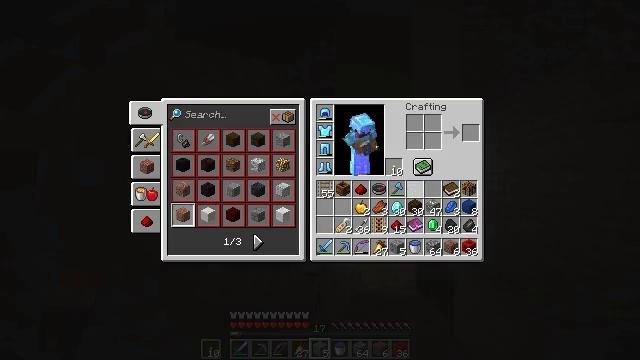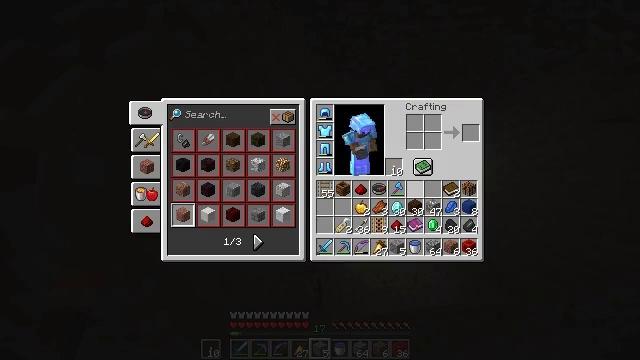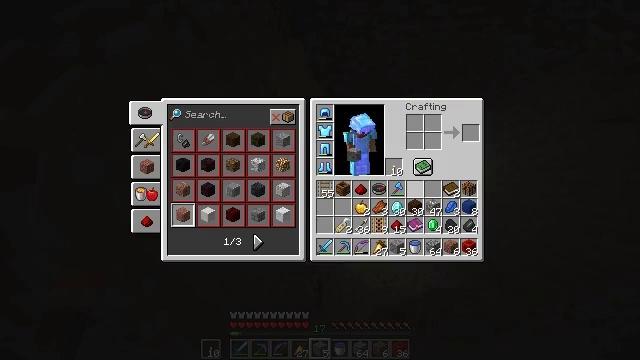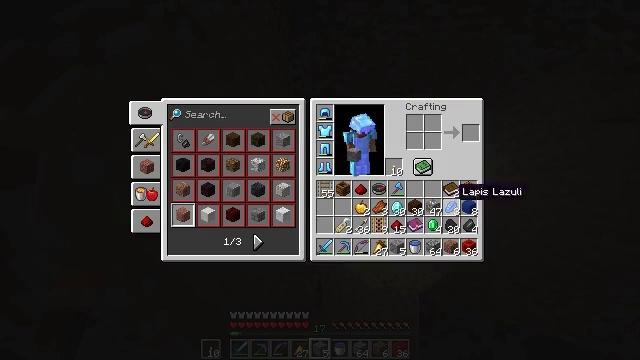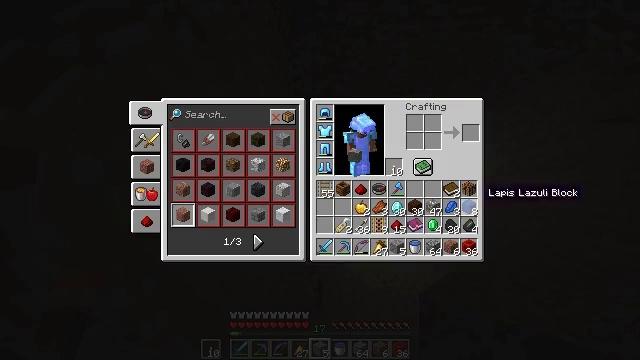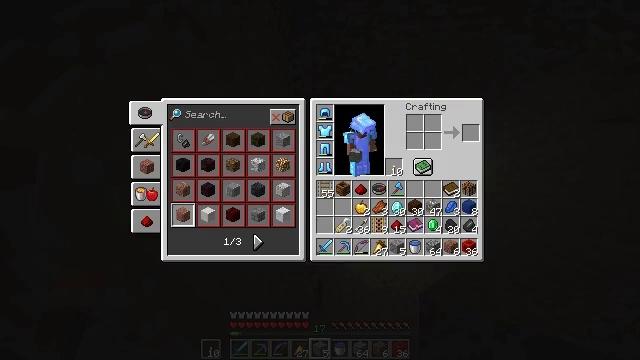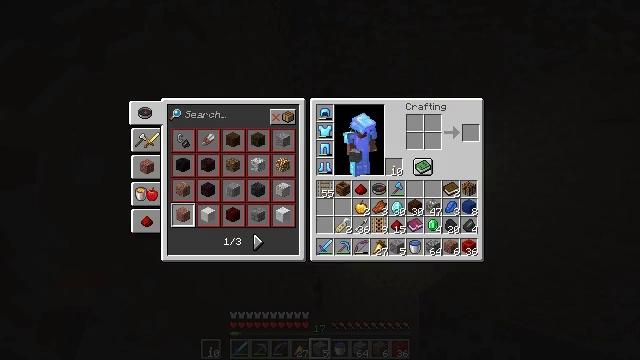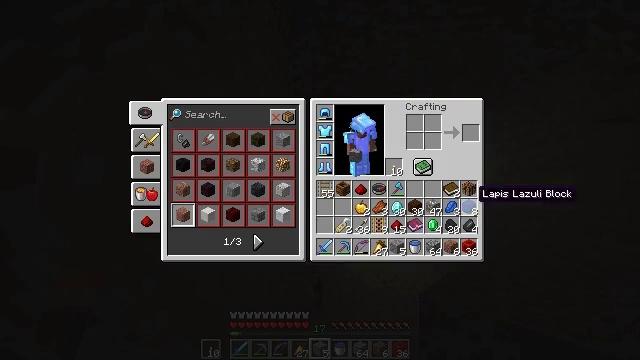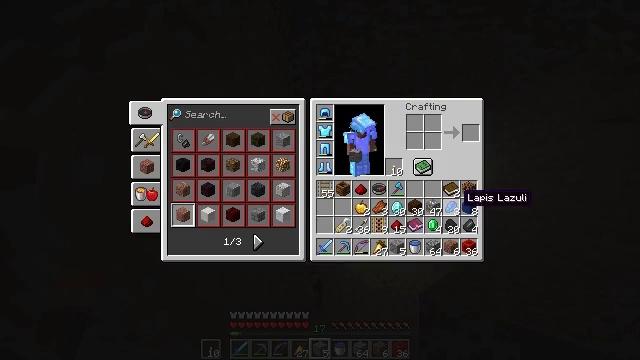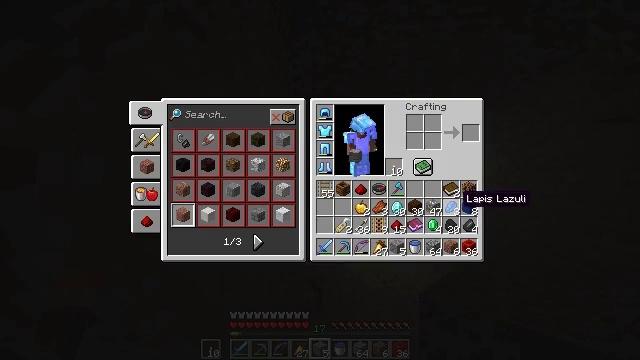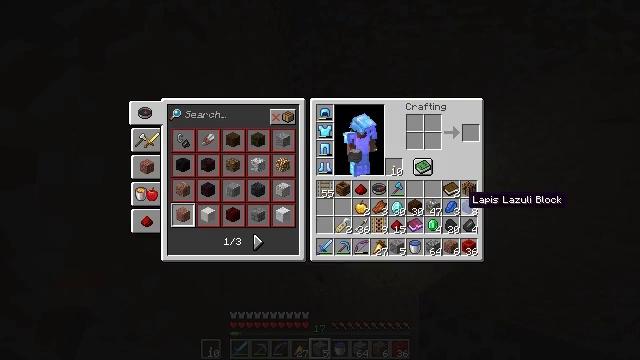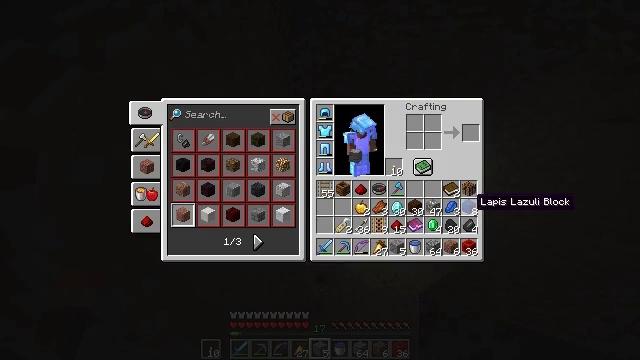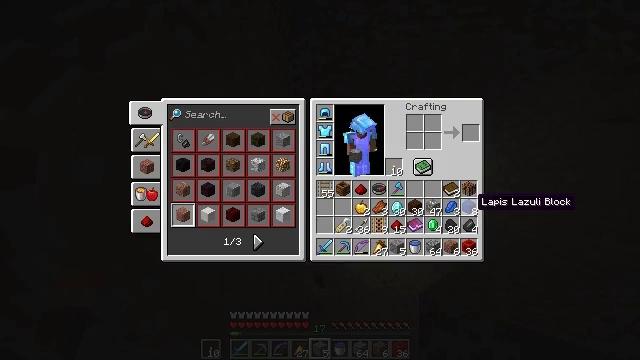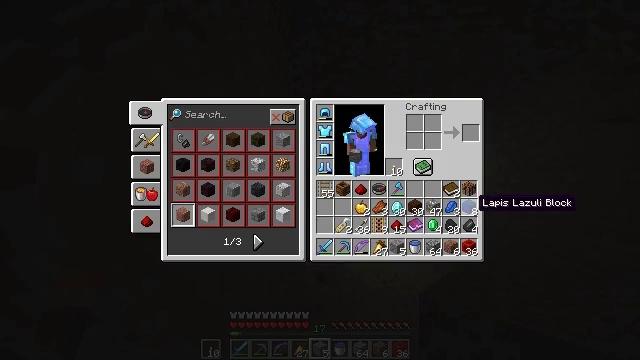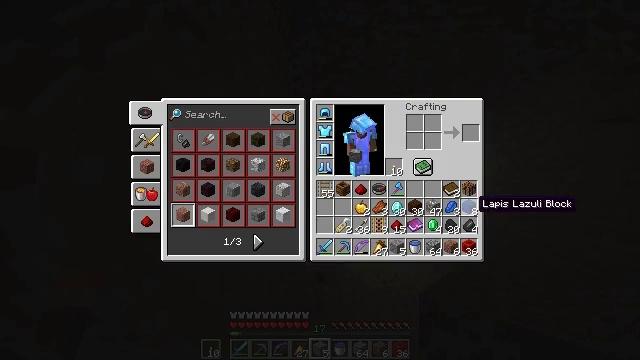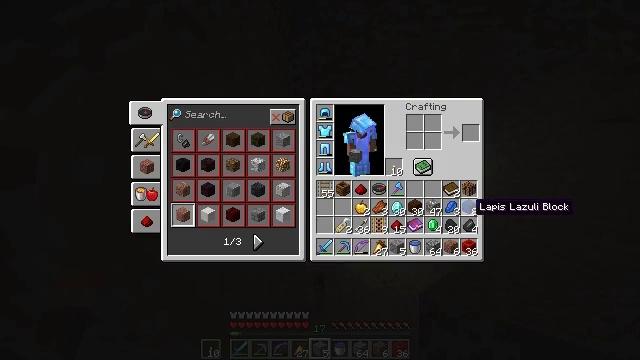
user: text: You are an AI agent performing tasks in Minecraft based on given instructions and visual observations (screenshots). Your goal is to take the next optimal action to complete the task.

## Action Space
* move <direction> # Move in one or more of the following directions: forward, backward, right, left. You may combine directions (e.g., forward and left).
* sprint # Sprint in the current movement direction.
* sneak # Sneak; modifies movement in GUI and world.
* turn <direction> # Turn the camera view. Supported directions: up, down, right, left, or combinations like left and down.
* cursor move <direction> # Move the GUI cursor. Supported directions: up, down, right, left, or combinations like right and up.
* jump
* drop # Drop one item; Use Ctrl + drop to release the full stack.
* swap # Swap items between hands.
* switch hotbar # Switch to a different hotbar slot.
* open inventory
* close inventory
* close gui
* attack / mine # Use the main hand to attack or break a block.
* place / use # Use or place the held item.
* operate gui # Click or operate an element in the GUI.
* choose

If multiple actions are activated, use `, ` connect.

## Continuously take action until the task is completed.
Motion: motion action
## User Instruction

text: Drop a flint.
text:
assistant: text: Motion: sprint, open gui
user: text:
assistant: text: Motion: sprint
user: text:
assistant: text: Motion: sprint, cursor move right
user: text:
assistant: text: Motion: sprint, cursor move right
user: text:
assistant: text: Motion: sprint
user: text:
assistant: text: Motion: sprint
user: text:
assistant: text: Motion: sprint, cursor move left
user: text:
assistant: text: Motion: sprint, cursor move left
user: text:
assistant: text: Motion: sprint
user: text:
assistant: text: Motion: sprint
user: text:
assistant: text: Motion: sprint, cursor move right
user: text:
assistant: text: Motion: sprint
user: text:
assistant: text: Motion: sprint
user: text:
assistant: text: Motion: sprint
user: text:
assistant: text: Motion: sprint
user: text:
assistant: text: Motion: sprint, cursor move down
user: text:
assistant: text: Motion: sprint
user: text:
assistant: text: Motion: sprint
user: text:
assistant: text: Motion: sprint
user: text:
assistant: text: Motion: sprint
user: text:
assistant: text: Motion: sprint
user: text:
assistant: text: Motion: sprint
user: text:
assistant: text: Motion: sprint
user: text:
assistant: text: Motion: sprint
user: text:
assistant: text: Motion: sprint
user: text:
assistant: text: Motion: sprint
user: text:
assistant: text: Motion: sprint
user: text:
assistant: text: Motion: sprint
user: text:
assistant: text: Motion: sprint
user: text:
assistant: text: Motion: sprint